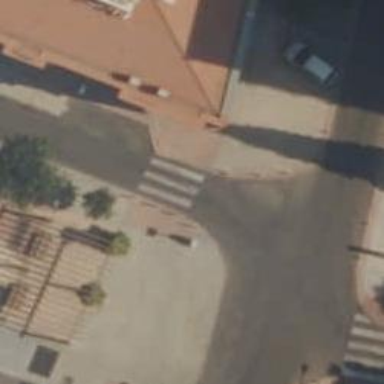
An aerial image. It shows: Uncontrolled zebra crossing on the road.